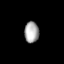
Tissue: lung
Cell type: Epithelial cells
Senescence score: 0.214
Nuclear area (px): 300
Mean DAPI intensity: 166.86